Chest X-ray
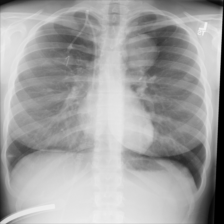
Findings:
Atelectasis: negative
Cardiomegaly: negative
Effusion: negative
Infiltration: negative
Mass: negative
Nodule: positive
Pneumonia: negative
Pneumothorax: negative
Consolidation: negative
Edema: negative
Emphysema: negative
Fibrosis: negative
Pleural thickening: negative
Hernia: negative